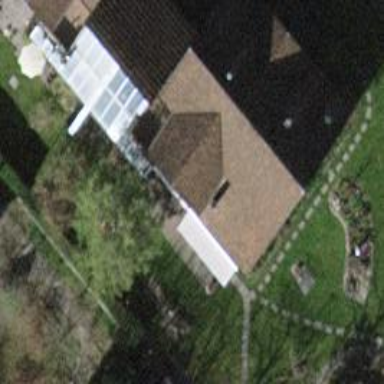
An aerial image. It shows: Terrace building.